Interaction volume radius: 5 \u00c5
Interaction volume height: 25 \u00c5
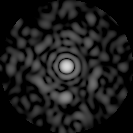
Disorder parameter: 0.8145